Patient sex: F
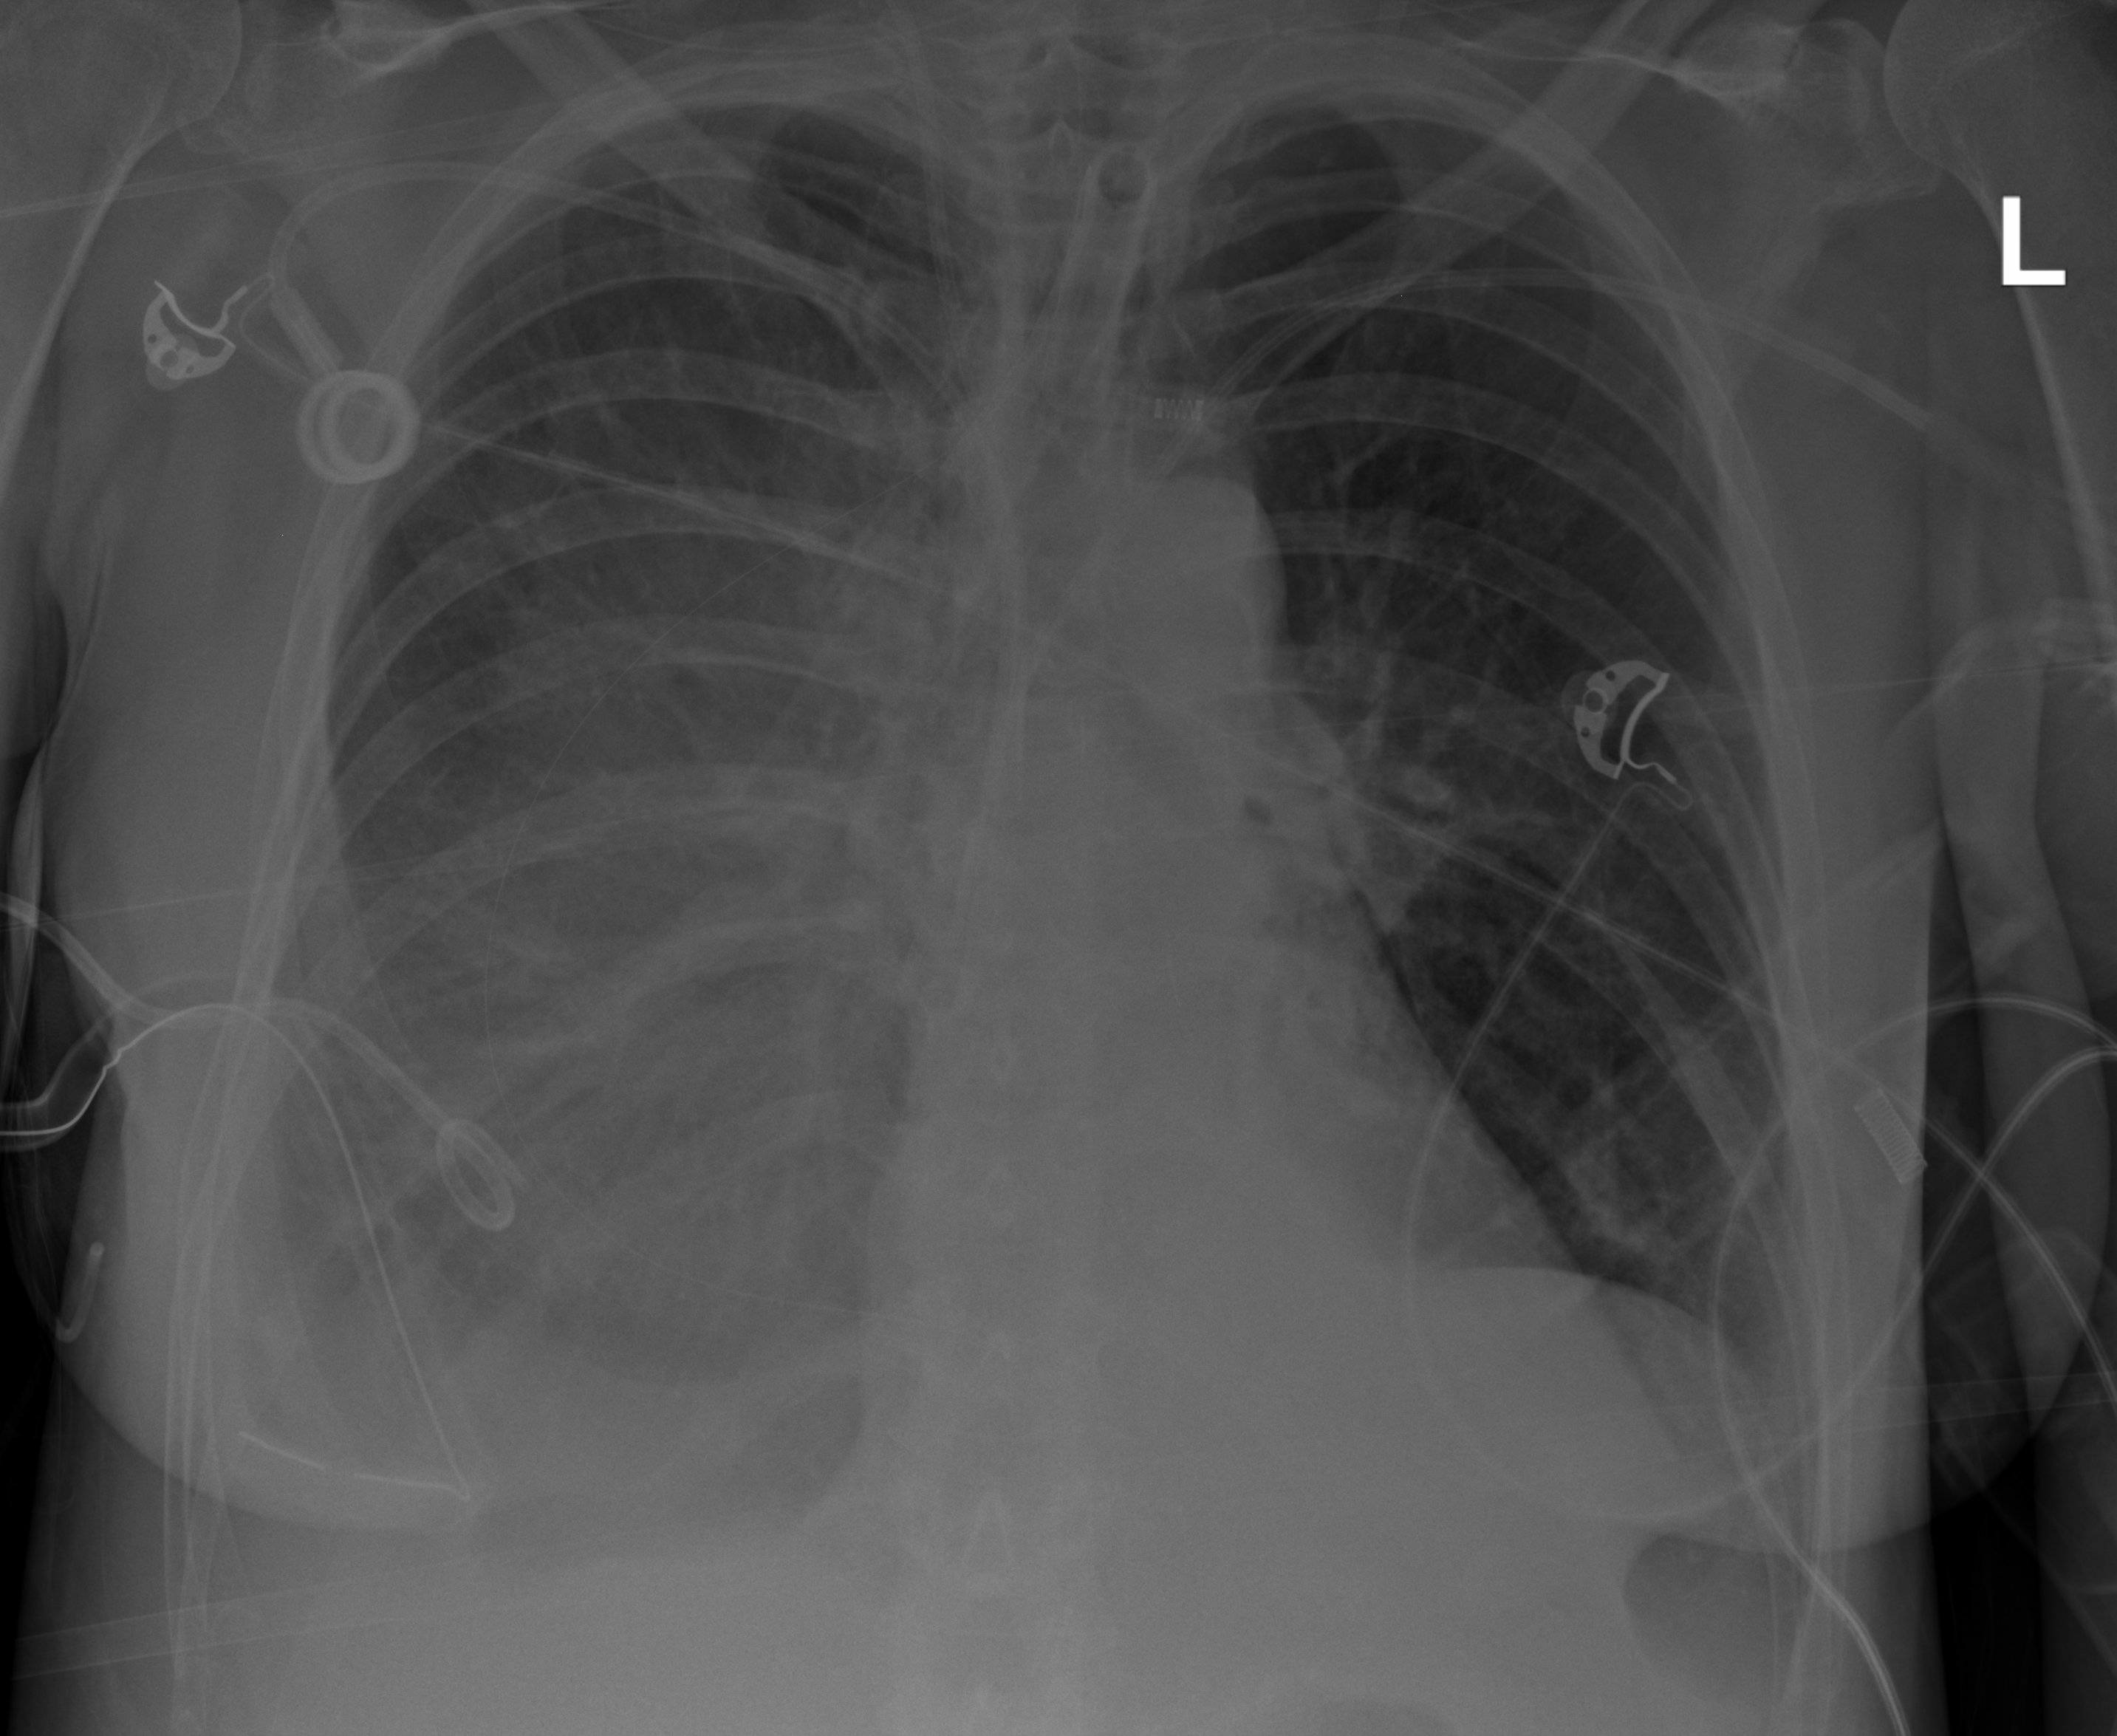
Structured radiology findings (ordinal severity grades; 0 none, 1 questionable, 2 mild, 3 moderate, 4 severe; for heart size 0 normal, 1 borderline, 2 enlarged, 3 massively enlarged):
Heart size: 0
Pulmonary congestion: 0
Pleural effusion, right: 3
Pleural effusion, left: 0
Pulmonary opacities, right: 1
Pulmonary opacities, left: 0
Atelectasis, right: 3
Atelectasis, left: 0